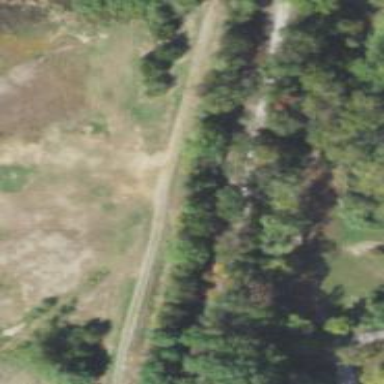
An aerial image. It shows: Abandoned railway.